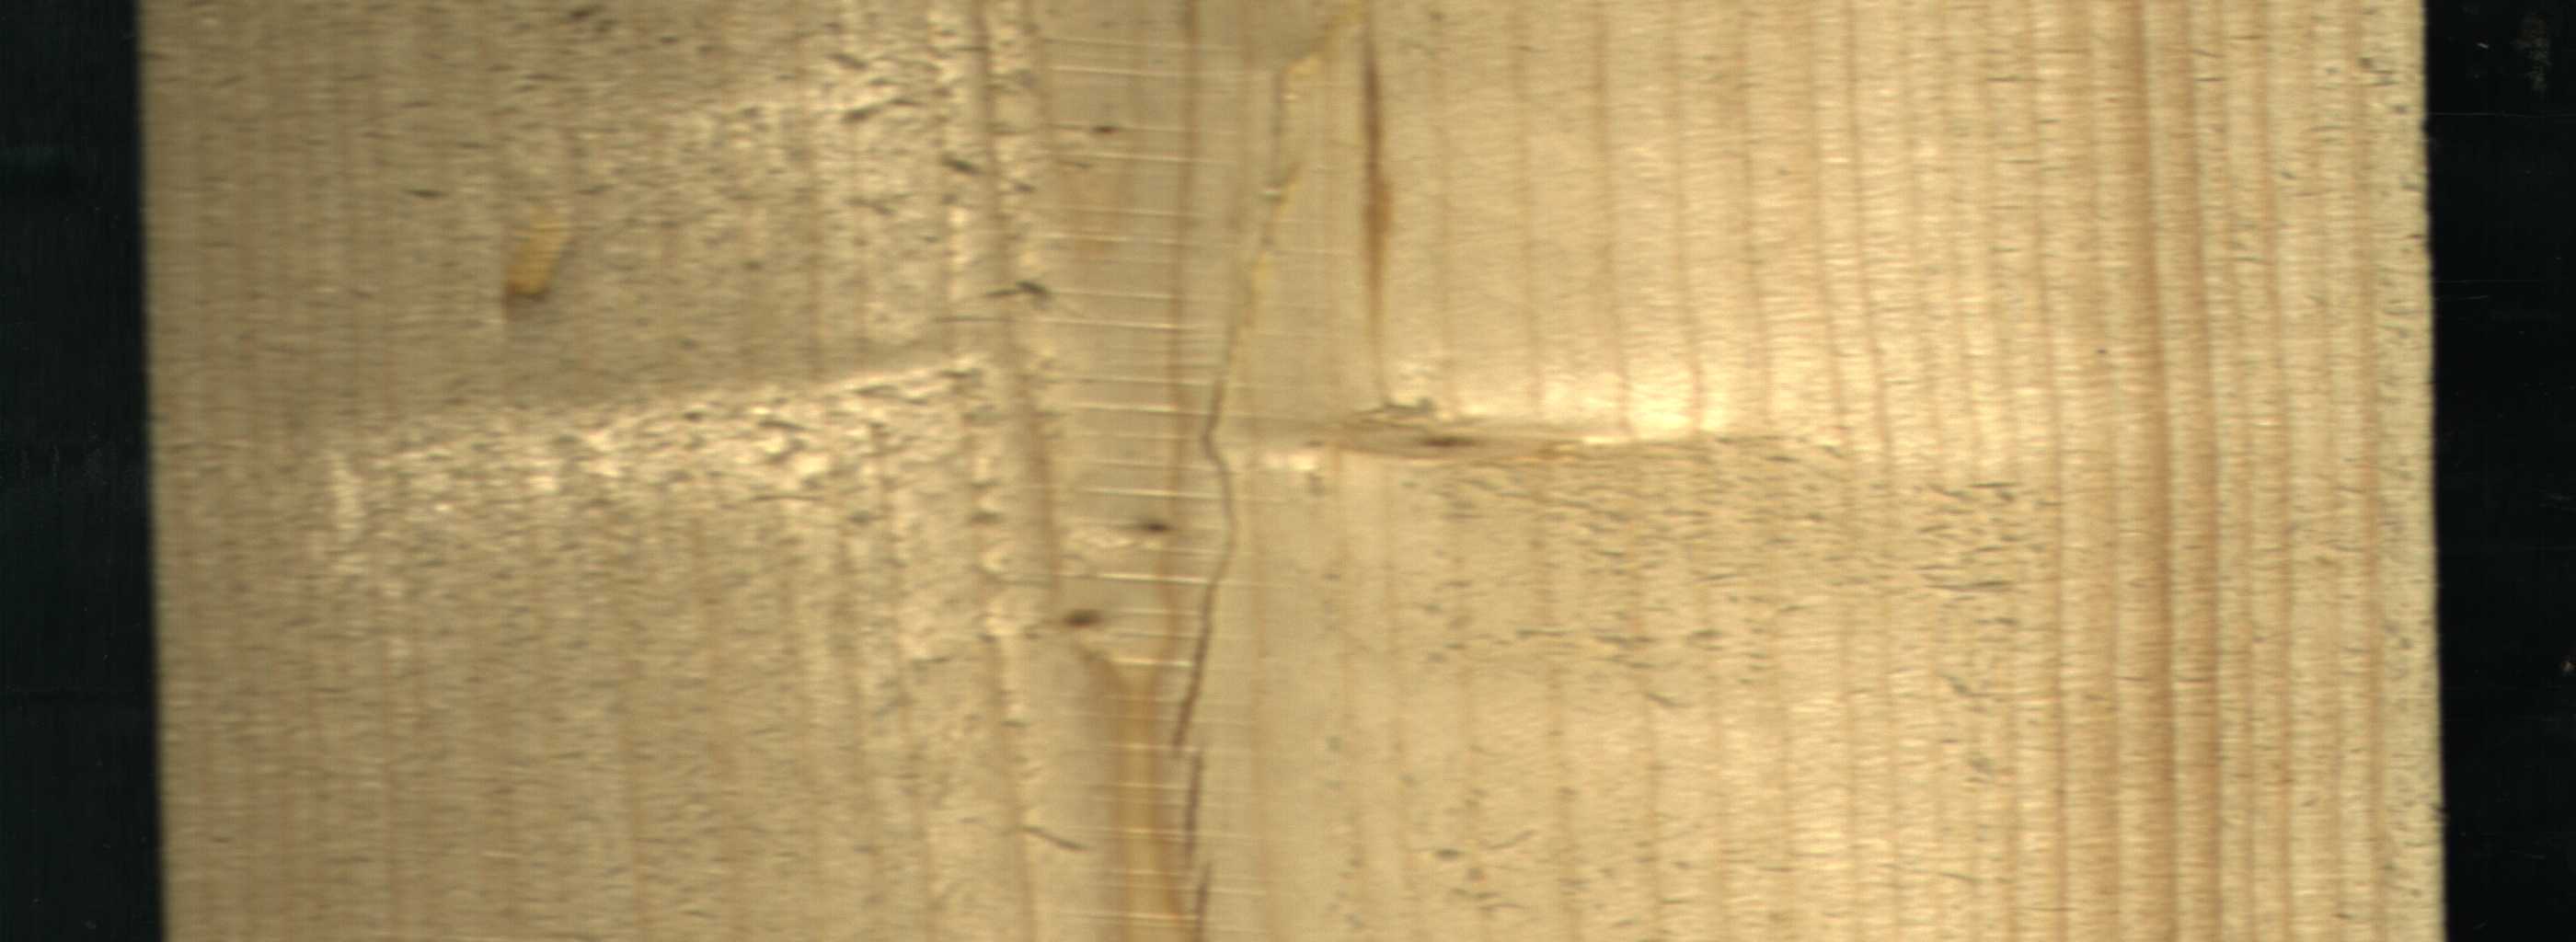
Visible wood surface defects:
resin
Crack
Live_Knot
Live_Knot
Live_Knot